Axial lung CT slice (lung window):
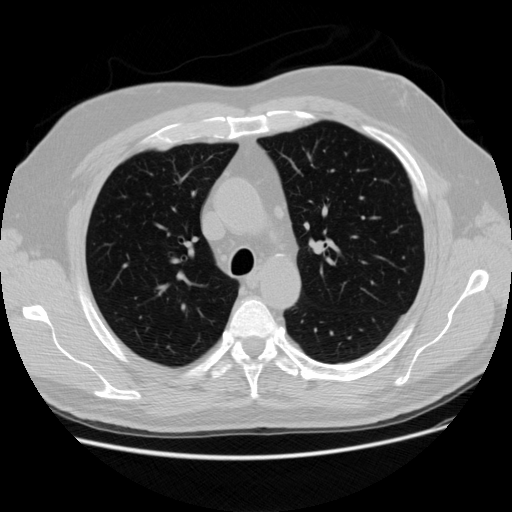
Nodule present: no